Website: apple
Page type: payment
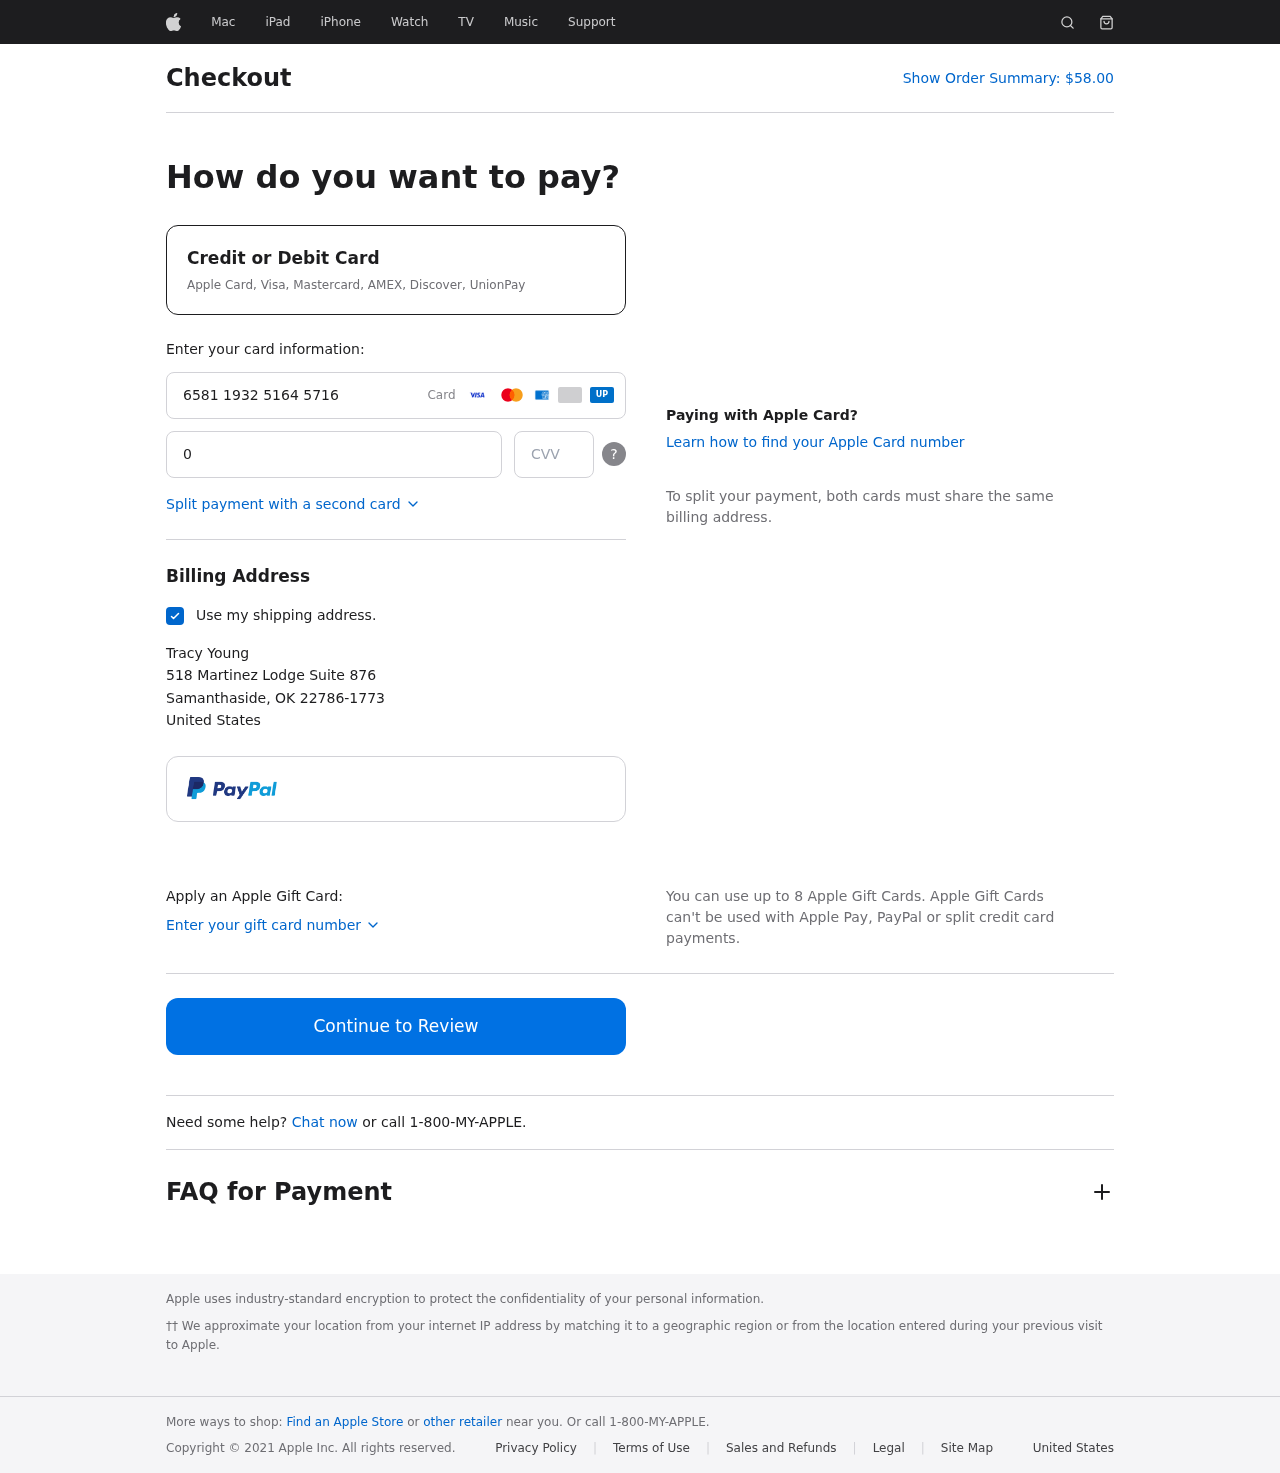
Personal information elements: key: PII_CARD_CVV
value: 934
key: PII_CARD_EXPIRY
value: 09/28
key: PII_CARD_NUMBER
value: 6581 1932 5164 5716
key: PII_CITY
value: Samanthaside
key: PII_COUNTRY
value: United States
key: PII_FULLNAME
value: Tracy Young
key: PII_POSTCODE_FULL
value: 22786-1773
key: PII_STATE_ABBR
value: OK
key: PII_STREET
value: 518 Martinez Lodge Suite 876
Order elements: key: ORDER_TOTAL
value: $58.00